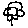
Label: flower